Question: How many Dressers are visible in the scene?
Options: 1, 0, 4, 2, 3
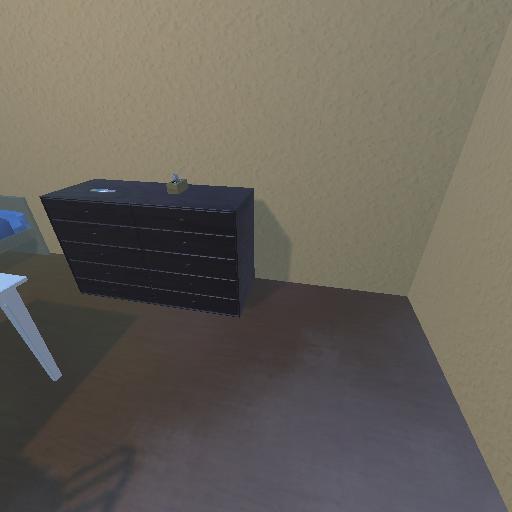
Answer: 1